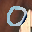
Label: 0